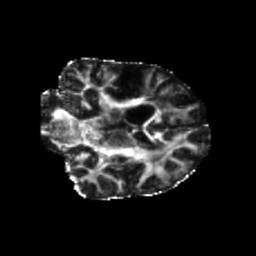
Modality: FA
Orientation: coronal
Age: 46
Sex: male
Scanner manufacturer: siemens
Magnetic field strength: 3 T
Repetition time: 5.25 s
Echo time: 0.08 s